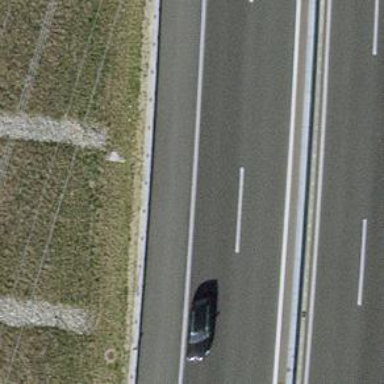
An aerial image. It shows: Motorway.